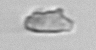
Label: detritus_transparent